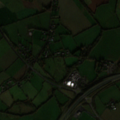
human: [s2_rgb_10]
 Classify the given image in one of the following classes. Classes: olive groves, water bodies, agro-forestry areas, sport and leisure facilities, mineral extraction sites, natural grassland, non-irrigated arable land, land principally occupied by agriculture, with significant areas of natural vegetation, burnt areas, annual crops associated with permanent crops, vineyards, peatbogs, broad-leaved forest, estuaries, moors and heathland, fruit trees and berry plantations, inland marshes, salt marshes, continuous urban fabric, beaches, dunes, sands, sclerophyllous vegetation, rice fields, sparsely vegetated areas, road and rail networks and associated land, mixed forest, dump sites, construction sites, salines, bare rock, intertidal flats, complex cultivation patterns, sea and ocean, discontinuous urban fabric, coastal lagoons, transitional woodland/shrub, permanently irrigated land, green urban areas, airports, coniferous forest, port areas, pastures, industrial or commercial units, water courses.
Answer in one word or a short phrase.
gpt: road and rail networks and associated land, non-irrigated arable land, pastures